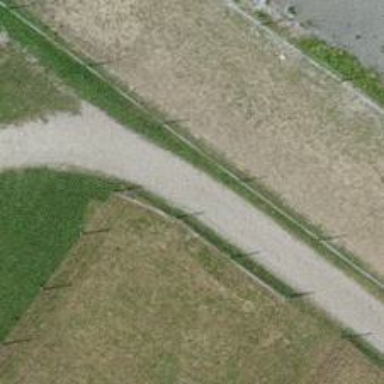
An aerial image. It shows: Horse racing track with grade3 track surface. It is leisure track dedicated to horse racing.